Interaction volume radius: 10 \u00c5
Interaction volume height: 40 \u00c5
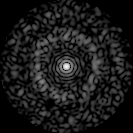
Disorder parameter: 0.8222